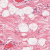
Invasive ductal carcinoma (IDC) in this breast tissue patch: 0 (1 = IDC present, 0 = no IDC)